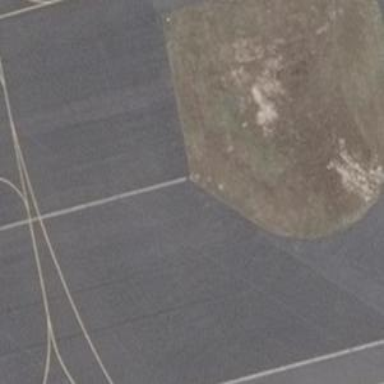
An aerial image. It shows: Taxiway edge marked with aviation lights.